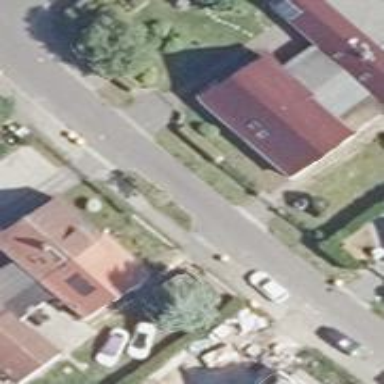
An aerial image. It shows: There is choker on the left for traffic calming.